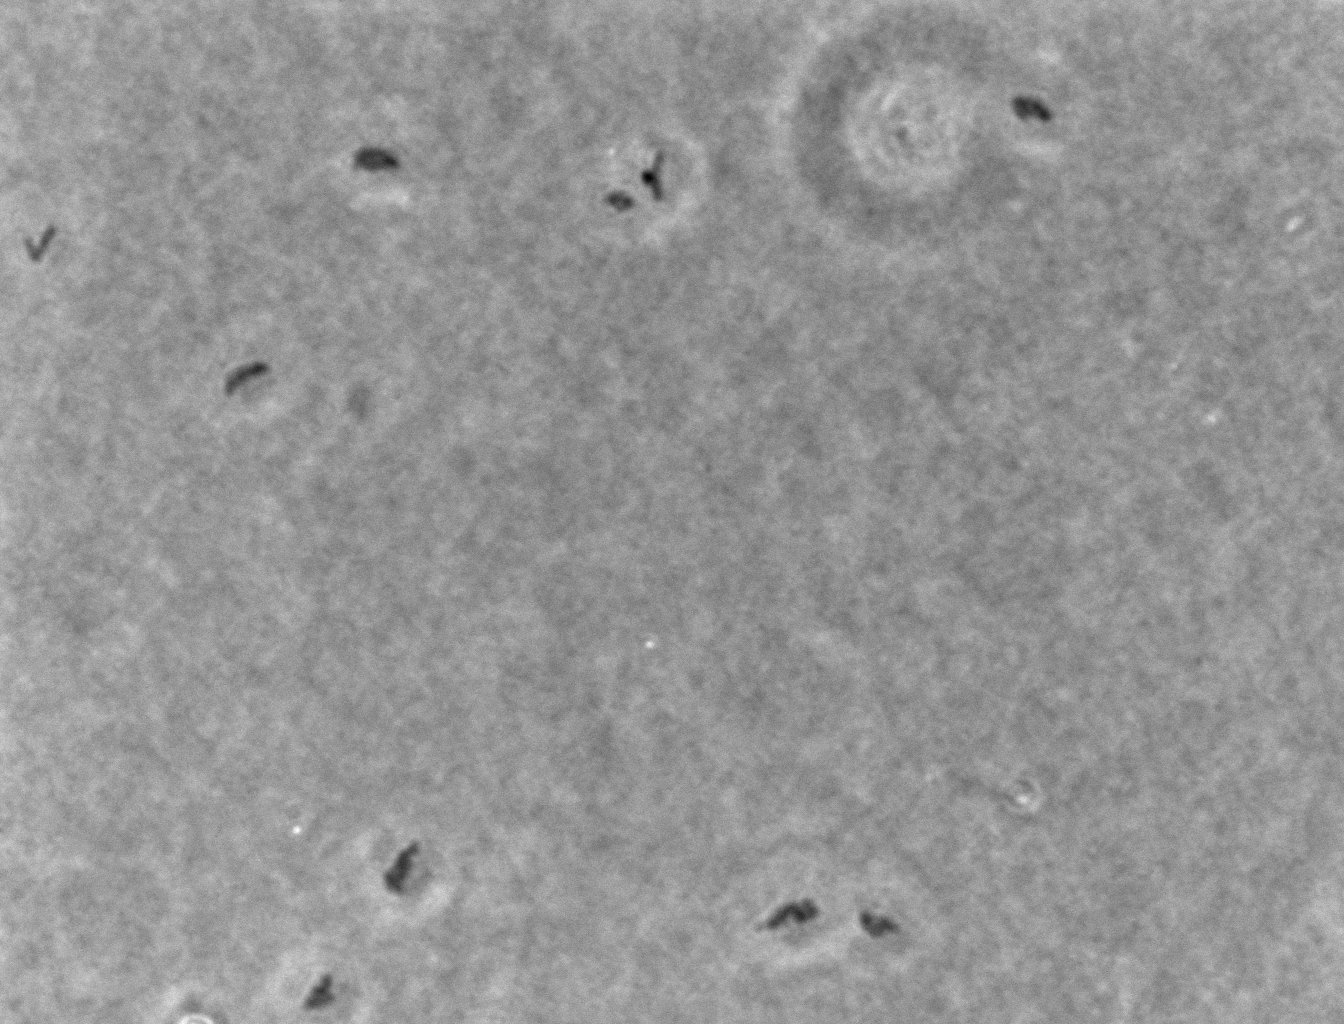
Phase contrast microscopy, 60x objective, 3 h incubation, 1.5% agar